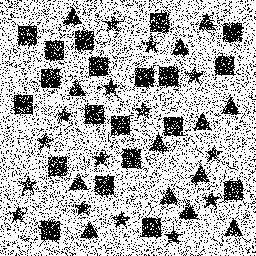
Squares: 20
Triangles: 13
Stars: 15
Total shapes: 48